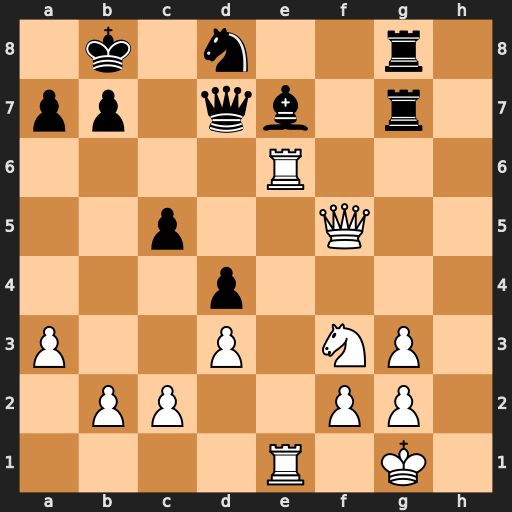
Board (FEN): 1k1n2r1/pp1qb1r1/4R3/2p2Q2/3p4/P2P1NP1/1PP2PP1/4R1K1
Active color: w
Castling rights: -
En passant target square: -
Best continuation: Qe5+ Ka8 Rxe7 Qxe7 Qxe7 Rxe7 Rxe7